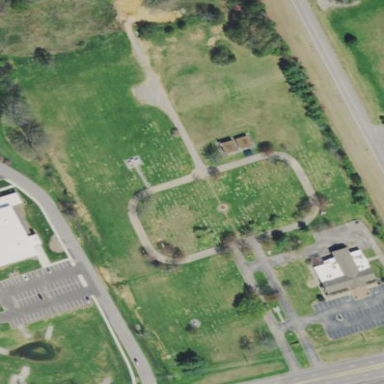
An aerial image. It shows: Cemetery.